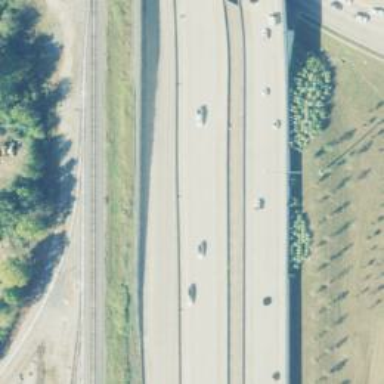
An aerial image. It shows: Motorway link.